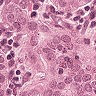
Metastatic tissue present: yes